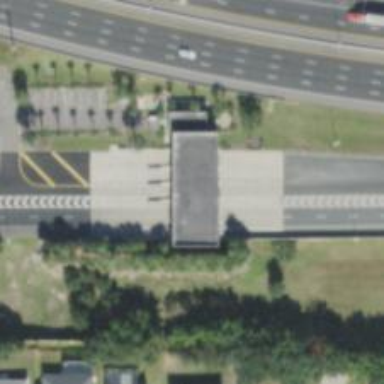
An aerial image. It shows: Toll gantry on the road.